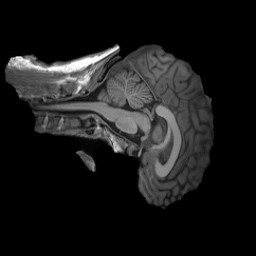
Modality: T1w
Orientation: sagittal
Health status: healthy